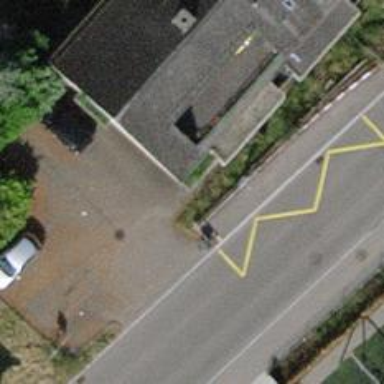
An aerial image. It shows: Bus stop with platform for public transport.